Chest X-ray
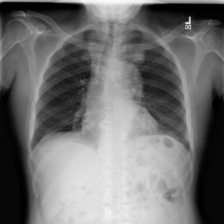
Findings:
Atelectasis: positive
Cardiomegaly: negative
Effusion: negative
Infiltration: negative
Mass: positive
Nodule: negative
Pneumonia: negative
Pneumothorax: negative
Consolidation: negative
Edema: negative
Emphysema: negative
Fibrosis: positive
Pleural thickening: negative
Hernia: negative